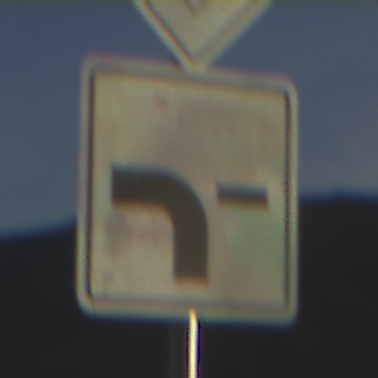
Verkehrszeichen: VerlaufVorfahrtsstrasse6
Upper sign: Vorfahrtsstrasse
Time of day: SunriseSunset
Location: Outdoor (Nature)
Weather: PartlyCloudy
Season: NotSpecified
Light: Natural